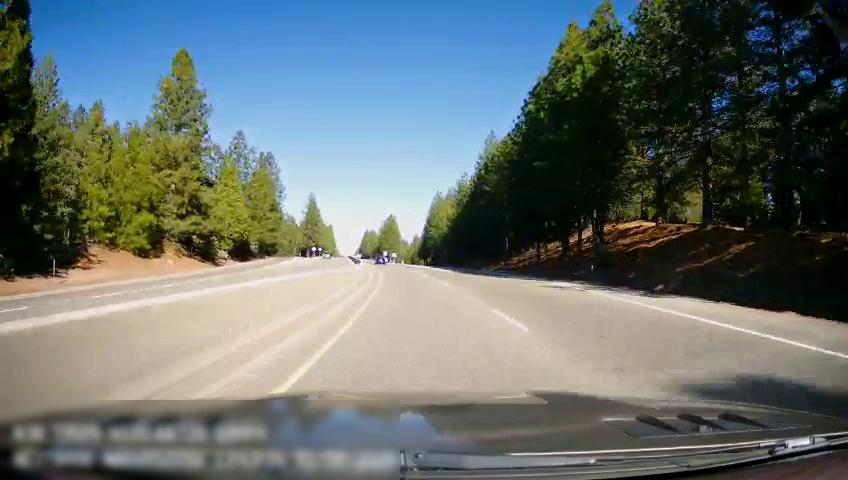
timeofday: Day
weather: Sunny
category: Drivable Space
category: Drivable Space
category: Vehicles | Car
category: Lanes | Alternate Lane
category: Lanes | Current Lane
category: Lanes | Alternate Lane
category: Lanes | Opposite Lane